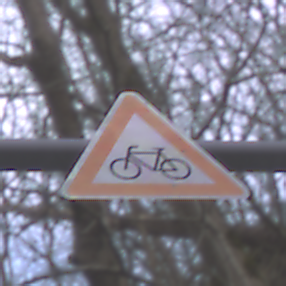
Verkehrszeichen: RadverkehrRechts
Umgebung: Outdoor, Nature
Tageszeit: MorningAfternoon
Wetter: PartlyCloudy
Licht: Natural
Jahreszeit: NotSpecified
Kontrast: LowContrast